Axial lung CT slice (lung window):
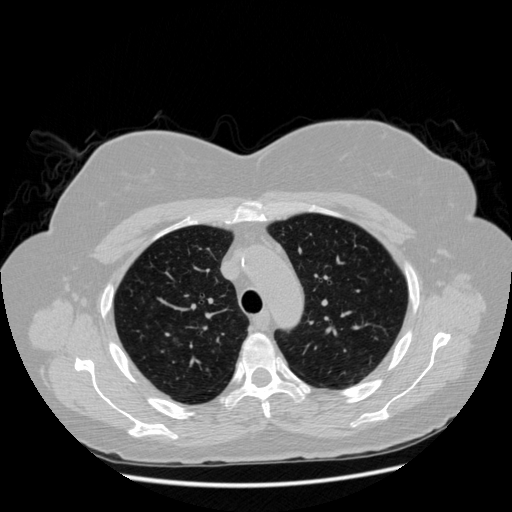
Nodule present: no